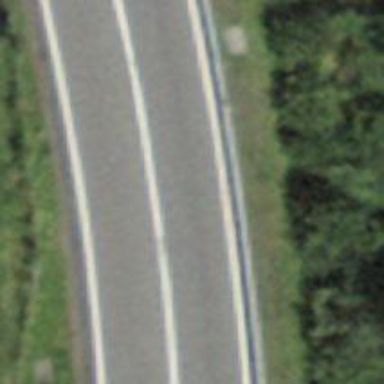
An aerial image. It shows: Asphalt motorway of trunk classification.